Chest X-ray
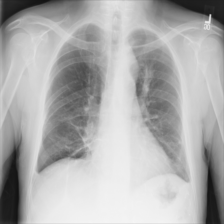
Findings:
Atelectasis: negative
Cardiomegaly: negative
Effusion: negative
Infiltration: positive
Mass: positive
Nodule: negative
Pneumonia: negative
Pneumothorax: negative
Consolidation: negative
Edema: negative
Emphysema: negative
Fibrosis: negative
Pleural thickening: negative
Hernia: negative